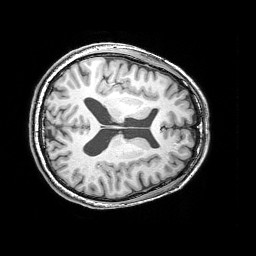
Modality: T1w
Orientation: axial